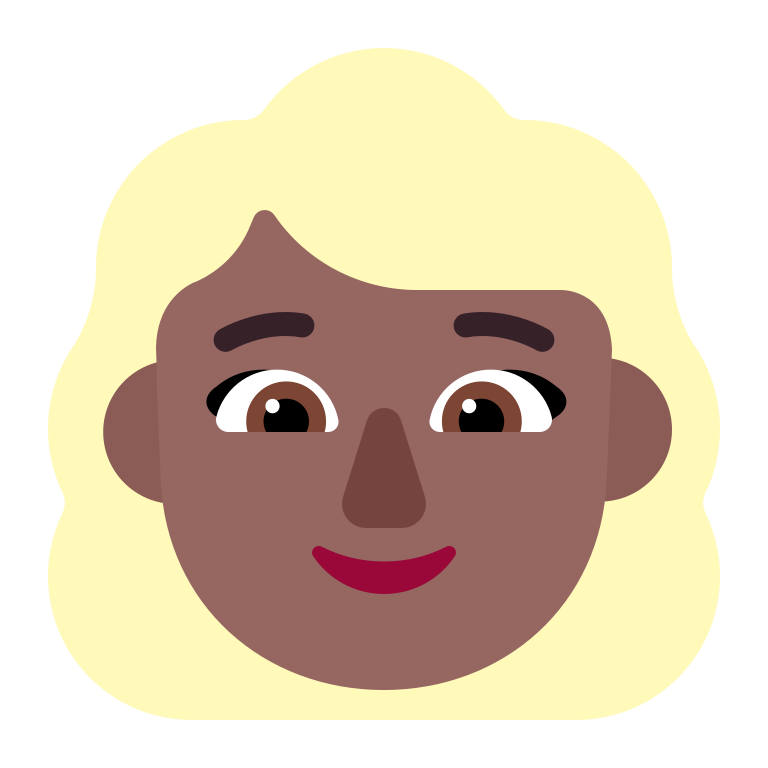
woman blonde hair flat  dark